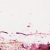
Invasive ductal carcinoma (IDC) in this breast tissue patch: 0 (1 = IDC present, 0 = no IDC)